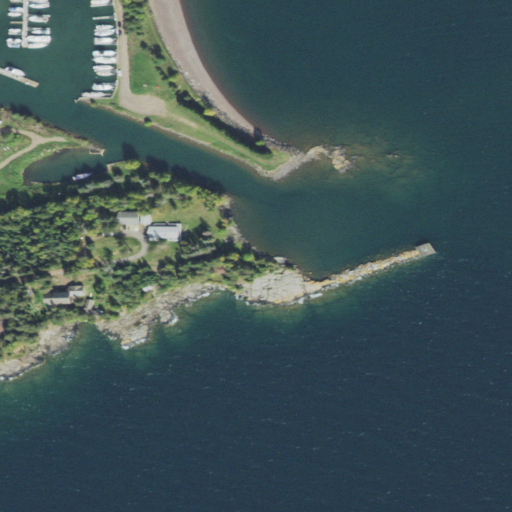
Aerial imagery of cape in Minnesota named Granite Point containing open water, evergreen forest, medium intensity development, low intensity development, herbaceous wetlands, woody wetlands, open development, high intensity development, and barren land